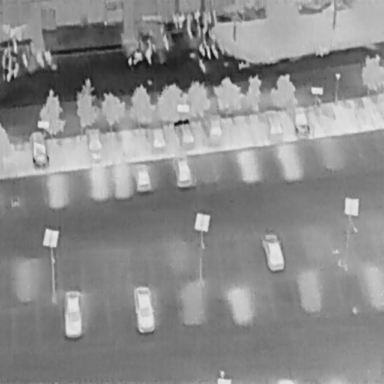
There are 39 objects shown in the infrared image, including 12 Cars, and 27 Bicycles.